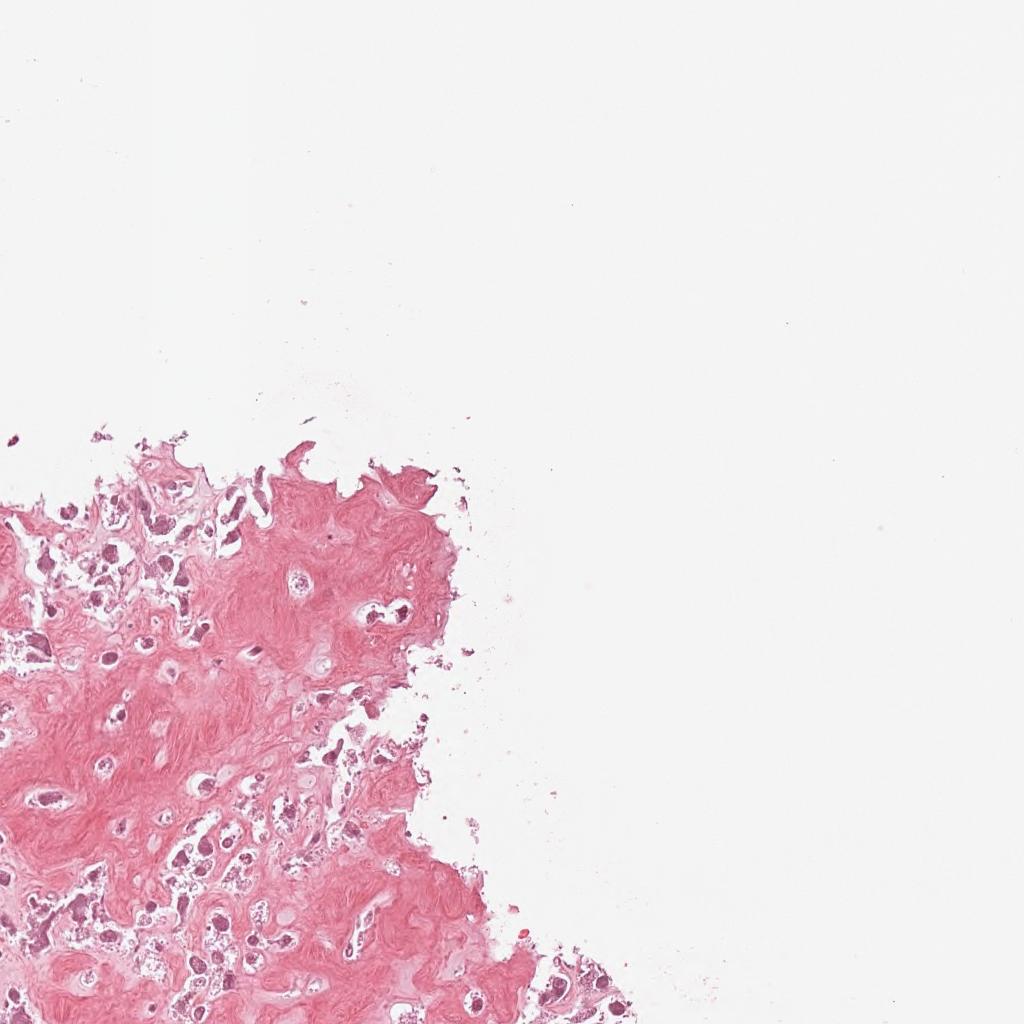
Label: Non-Viable-Tumor